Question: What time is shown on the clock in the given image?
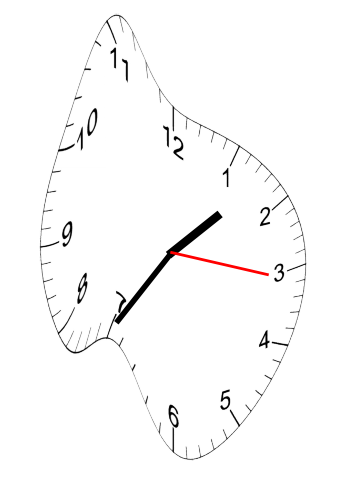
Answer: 01:35:16